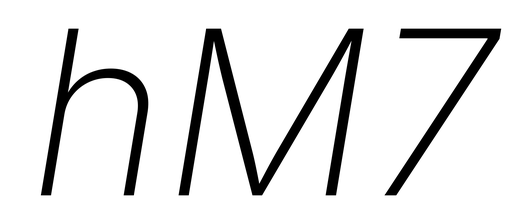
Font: Inter-Italic_ExtraLight_Italic